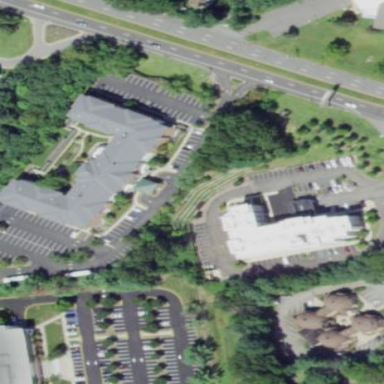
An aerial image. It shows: Hotel building.